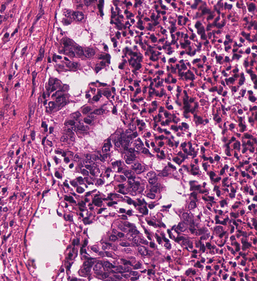
Tumor epithelial tissue: yes
Tumor-associated stroma tissue: yes
Normal tissue: no